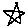
Label: star